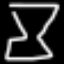
Label: hourglass